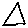
Label: triangle